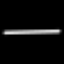
Label: line